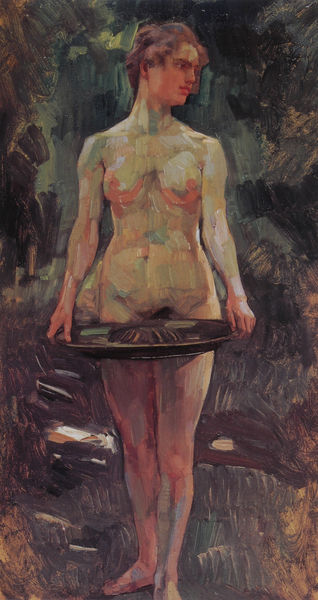
Titel: Pomona
Künstler: Heinrich Wilhelm Trübner
Standort: Karlsruhe
Institution: Städtische Galerie im Prinz Max-Palais
Schlagwörter: akt, baum, blau, dunkel, gemälde, haut, kopf, körper, nackt, schatten, wasser, bäume, gelb, grün, impressionismus, landschaft, mädchen, ocker, abend, braun, brust, bunt, busen, frau, frisur, grau, haar, hintergrund, licht, orange, profil, schwarz, weiss, blick, gras, rot, wiese, beige, malerei, jung, arme, gesicht, halten, inkarnat, schale, schüssel, stehen, tablett, teller, tragen, hände, portrait, porträt, öl, dämmerung, natur, pastos, haare, stehend, frontal, rechts, rosa, schulter, schultern, schön, wald, garten, beine, bein, brüste, füße, seitlich, sommer, frauenakt, beobachten, farben, modern, schattierung, sonnenuntergang, weiblich, muskeln, ganzfigurig, stimmung, bauch, entkleiden, nackte, platte, scham, muskulös, barfuss, eva, paradies, tablet, links, ausziehen, lichtung, portait, strich, gedreht, ganzfigur, flecken, seitenblick, trübner, halbprofil, hubi, abgewendet, aussen, eden, flimmern, flirren, fussstellung, garden, nackte frau, pinselstriche, pudding, schamhaare, vorderansicht, wut, naturalistisch, reflex, hält, brunett, behältnis, wischen, porfil, schaben, brunette, cloe